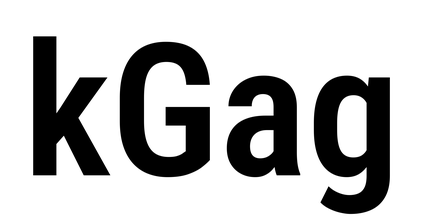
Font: Roboto_Condensed_SemiBold